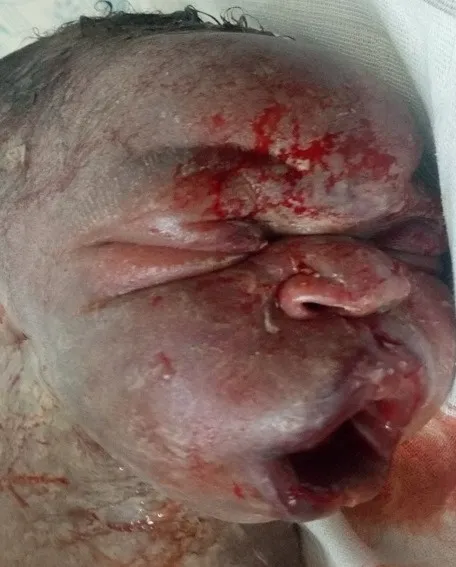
Bruising, marked lip and facial edema.
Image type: medical_photograph (other_medical_photograph)